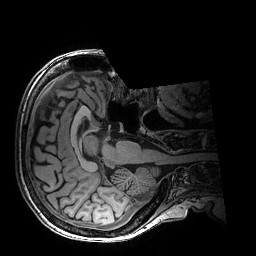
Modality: T1w
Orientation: axial
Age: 62
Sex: female
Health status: healthy
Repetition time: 2.53 s
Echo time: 0.0034 s